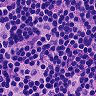
Metastatic tissue present: no